五年级 · 度量几何学
下面平行线间面积相等的图形有（）个。

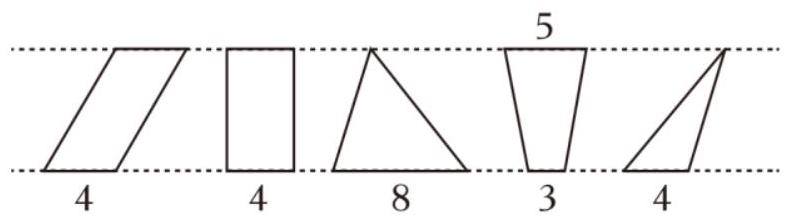
A. 2
B. 3
C. 4
D. 5
答案: C